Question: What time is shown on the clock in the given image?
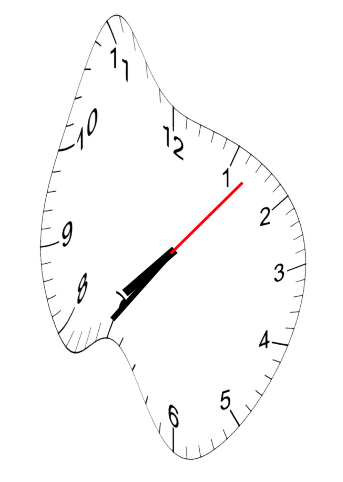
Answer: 07:36:07